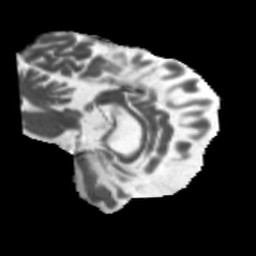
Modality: MD
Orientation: sagittal
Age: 68
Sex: female
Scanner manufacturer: siemens
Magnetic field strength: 3 T
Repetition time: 5.47 s
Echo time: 0.0854 s